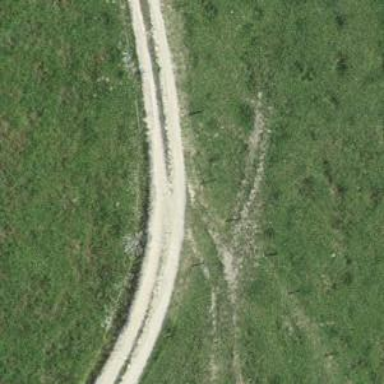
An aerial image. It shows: Route following grade 3 track.